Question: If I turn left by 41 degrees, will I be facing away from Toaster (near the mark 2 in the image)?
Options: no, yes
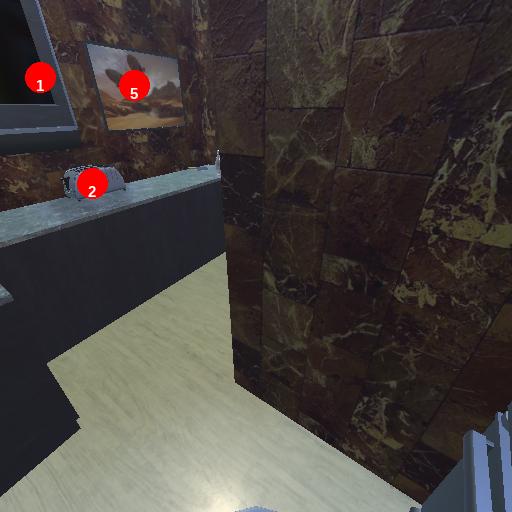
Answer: no